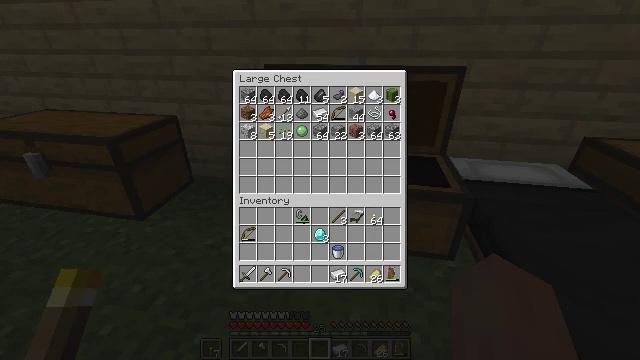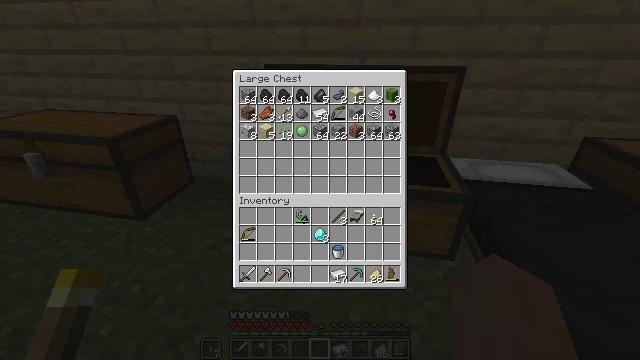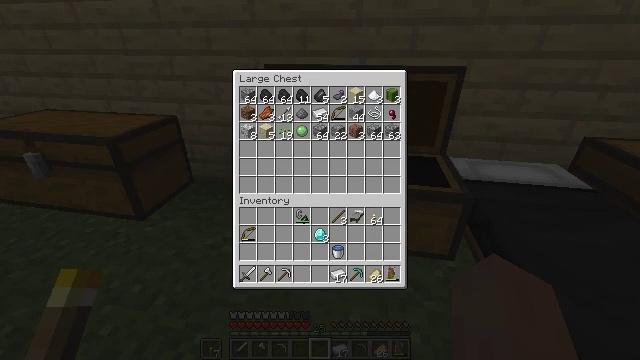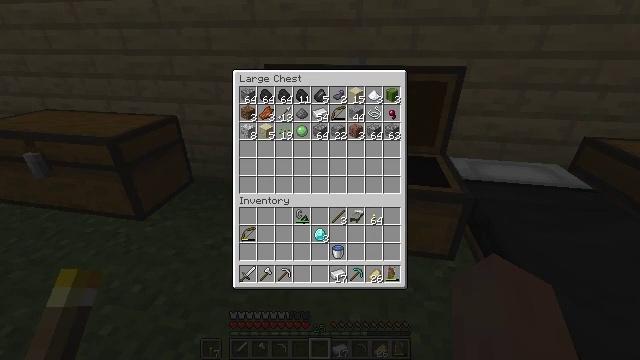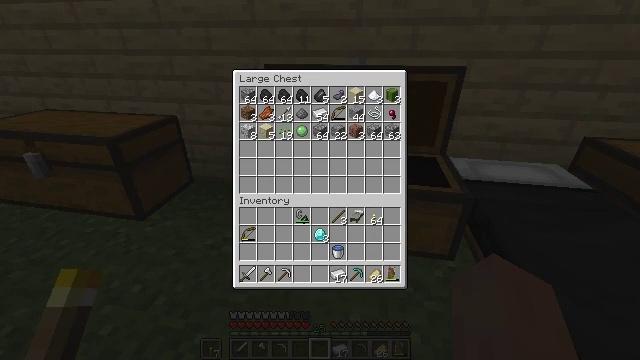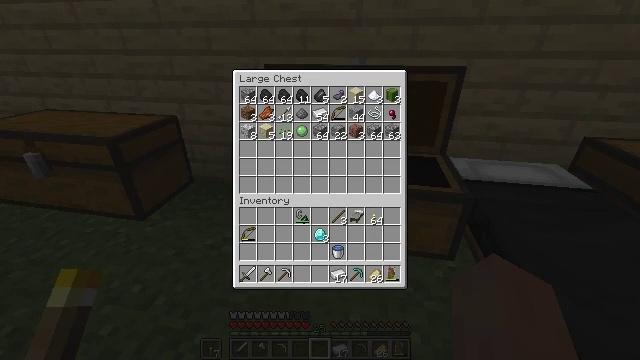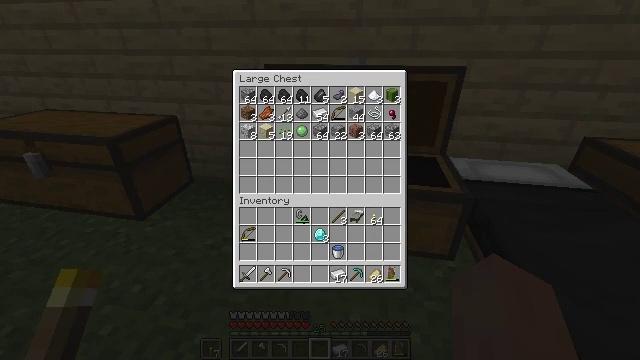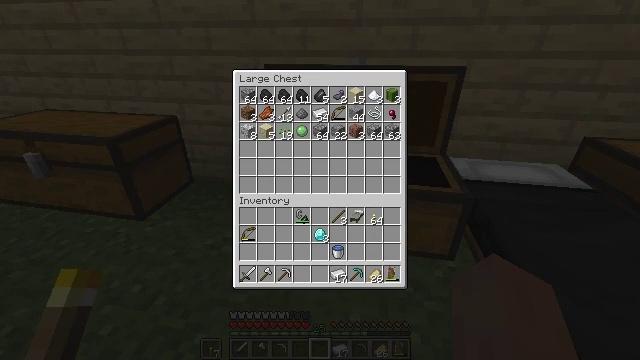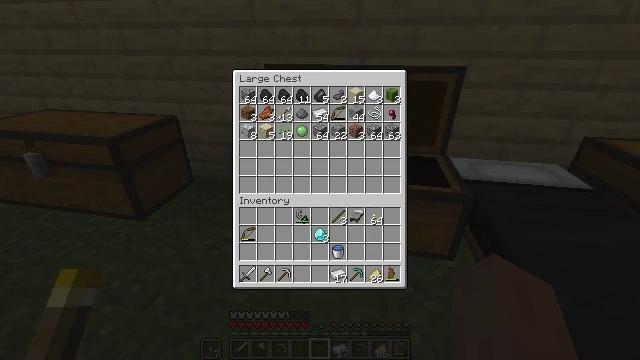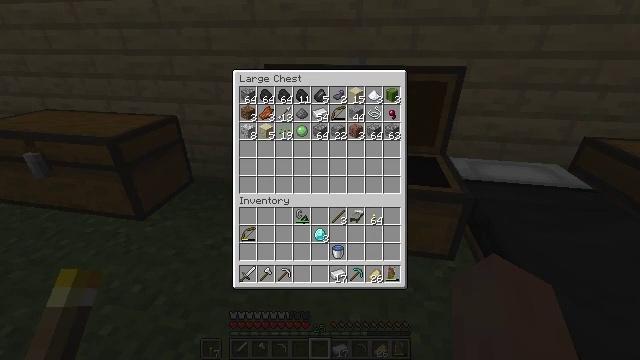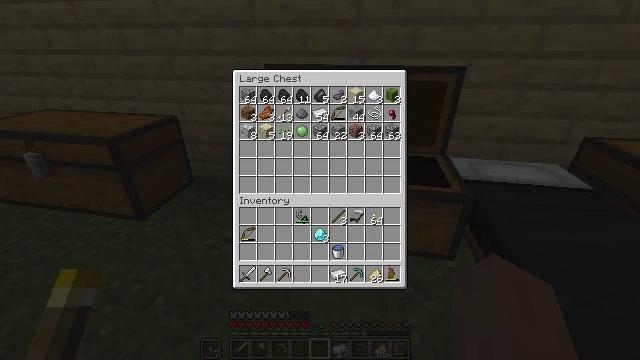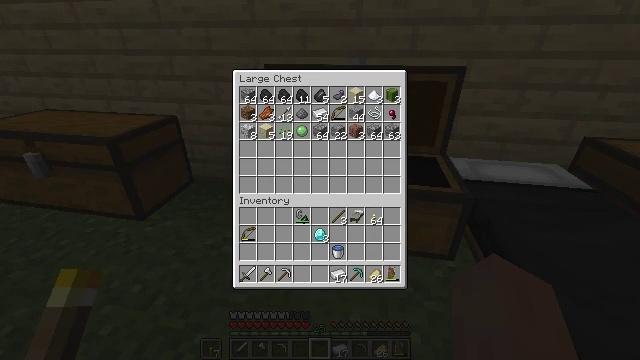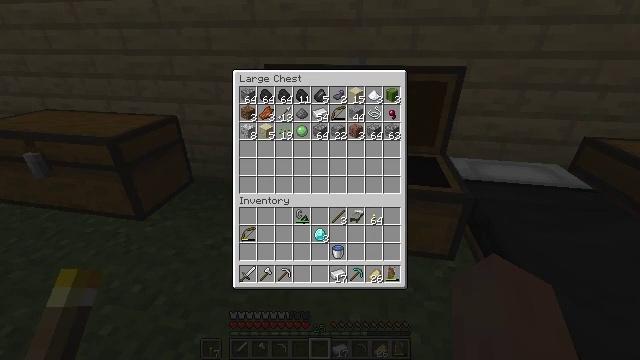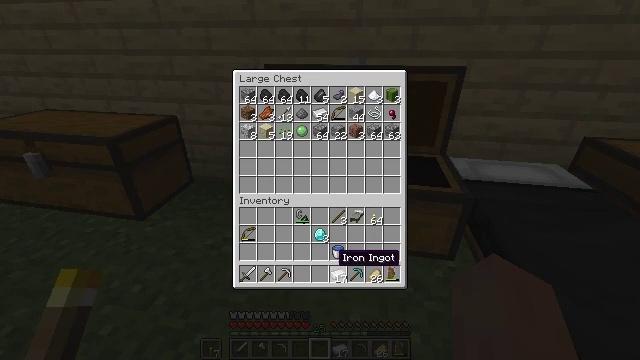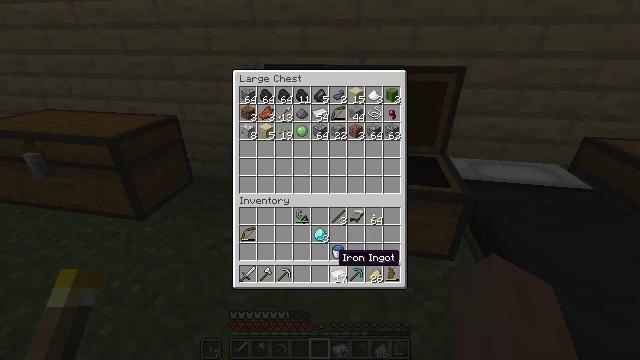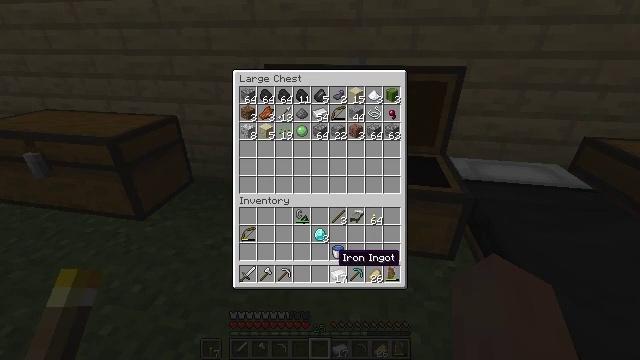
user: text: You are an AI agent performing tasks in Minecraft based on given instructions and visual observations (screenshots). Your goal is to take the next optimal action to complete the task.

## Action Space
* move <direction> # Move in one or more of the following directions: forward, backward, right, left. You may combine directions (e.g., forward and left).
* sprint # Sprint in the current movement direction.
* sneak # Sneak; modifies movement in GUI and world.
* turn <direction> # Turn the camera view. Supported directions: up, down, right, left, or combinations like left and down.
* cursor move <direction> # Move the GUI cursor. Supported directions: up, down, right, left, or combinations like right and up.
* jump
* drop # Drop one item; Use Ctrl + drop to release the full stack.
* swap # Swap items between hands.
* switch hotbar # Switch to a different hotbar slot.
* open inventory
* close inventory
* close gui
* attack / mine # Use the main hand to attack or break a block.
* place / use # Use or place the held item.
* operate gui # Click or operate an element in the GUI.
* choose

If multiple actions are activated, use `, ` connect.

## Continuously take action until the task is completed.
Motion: motion action
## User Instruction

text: Smelt gold to obtain a gold ingot.
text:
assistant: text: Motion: no_op
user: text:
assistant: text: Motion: no_op
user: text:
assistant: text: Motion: no_op
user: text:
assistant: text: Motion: no_op
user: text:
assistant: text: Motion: no_op
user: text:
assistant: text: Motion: no_op
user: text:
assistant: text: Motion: no_op
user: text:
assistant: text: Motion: no_op
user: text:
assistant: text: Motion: no_op
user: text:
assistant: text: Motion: no_op
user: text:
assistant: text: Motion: no_op
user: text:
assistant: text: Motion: no_op
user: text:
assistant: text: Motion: no_op
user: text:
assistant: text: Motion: no_op
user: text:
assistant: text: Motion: no_op
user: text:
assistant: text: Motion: no_op
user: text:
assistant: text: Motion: no_op
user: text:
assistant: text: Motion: no_op
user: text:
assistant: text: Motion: no_op
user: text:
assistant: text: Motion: no_op
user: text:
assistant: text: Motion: no_op
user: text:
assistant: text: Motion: no_op
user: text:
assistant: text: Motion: no_op
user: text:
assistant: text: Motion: no_op
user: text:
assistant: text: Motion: no_op
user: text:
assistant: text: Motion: no_op
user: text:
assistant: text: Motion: no_op
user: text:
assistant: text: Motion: no_op
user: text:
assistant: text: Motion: no_op
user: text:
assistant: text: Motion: no_op